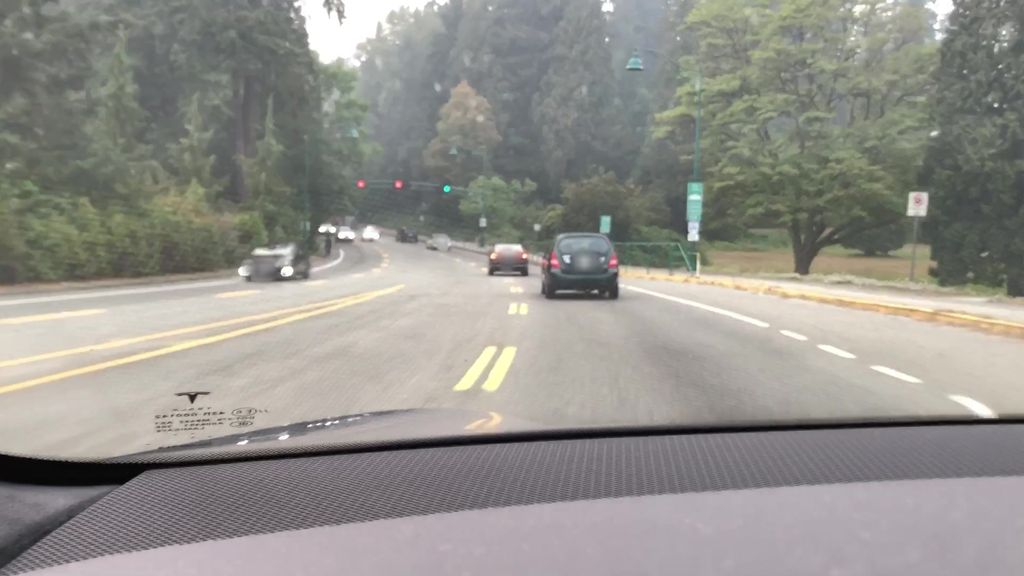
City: vancouver